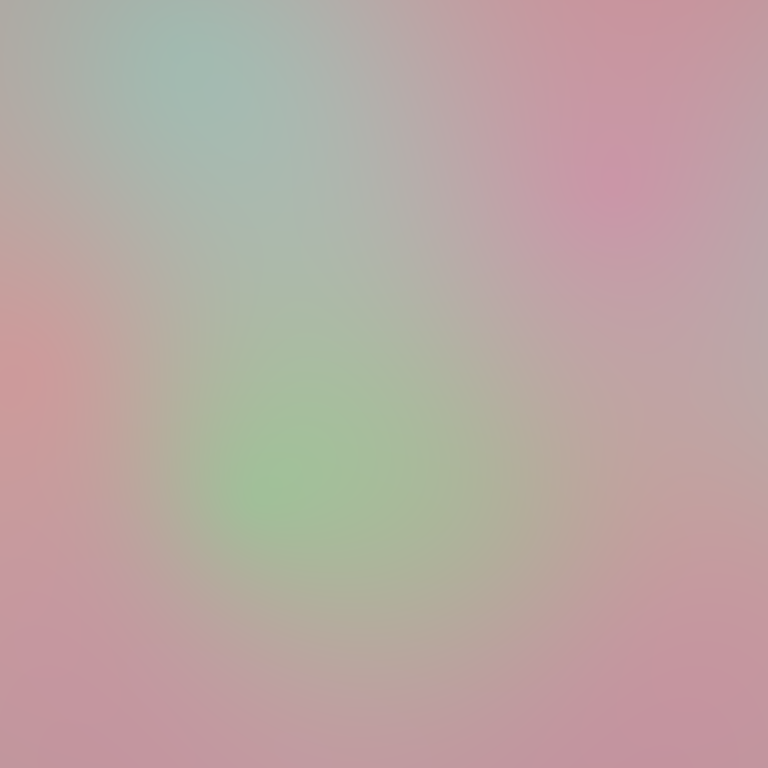
Abstract light effect, smooth blend from soft pink to gentle green, serene atmosphere, diffuse glow, no room, no furniture, no objects.